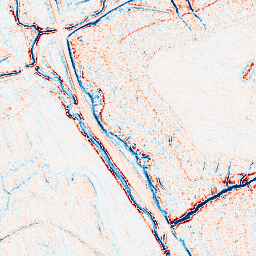
Category: edge_preserving
Decomposition family: anisotropic_diffusion
Decomposition parameters: iterations: 20
kappa: 50
gamma: 0.05
Upsampling method: sinc_hamming
Upsampling parameters: scale: 4
kernel_size: 8
Upsampling scale: 4